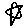
Label: star